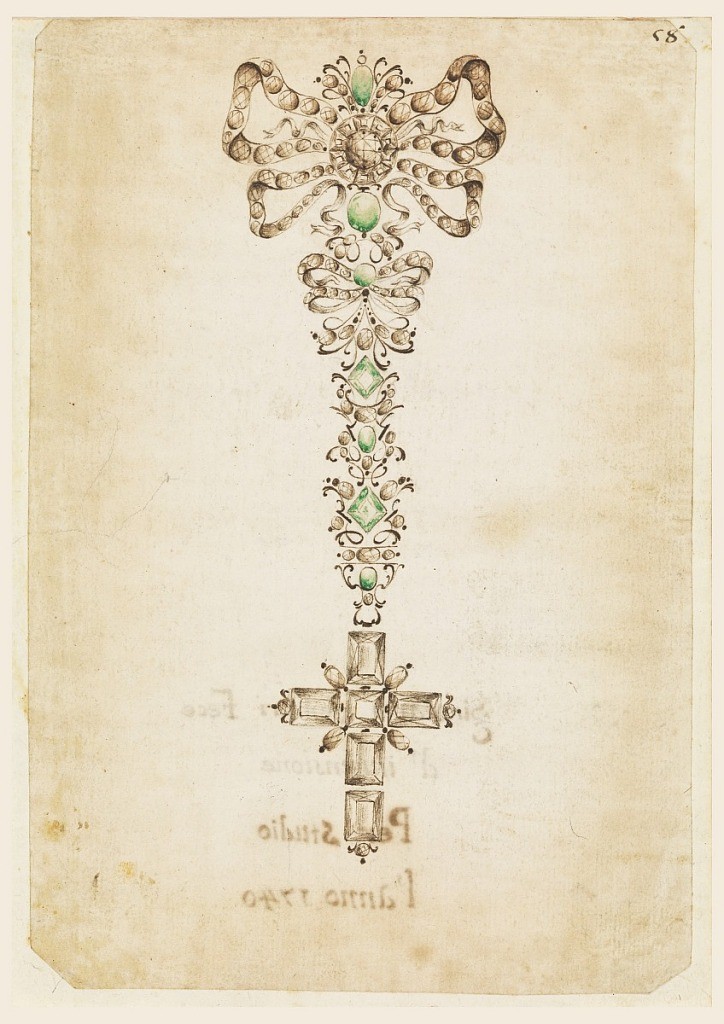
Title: Design for a Pendant with Cross
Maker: Girolamo Venturi
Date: ca. 1740
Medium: Pen and ink, brush and sepia, green watercolor on paper
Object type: Drawing
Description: Large to small bows with green stones leading to hanging cross below.